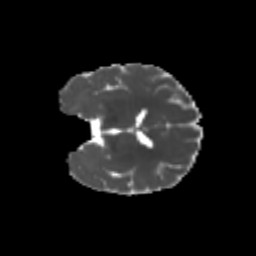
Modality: MD
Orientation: coronal
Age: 7
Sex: male
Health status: healthy